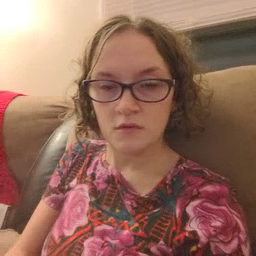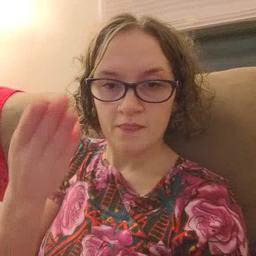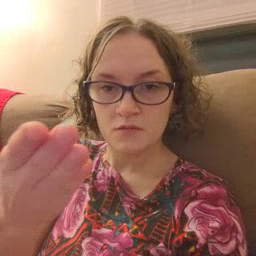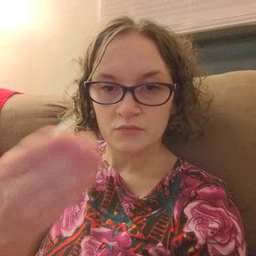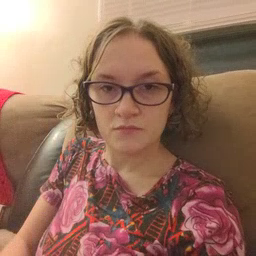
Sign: there